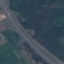
Land use / land cover: Highway